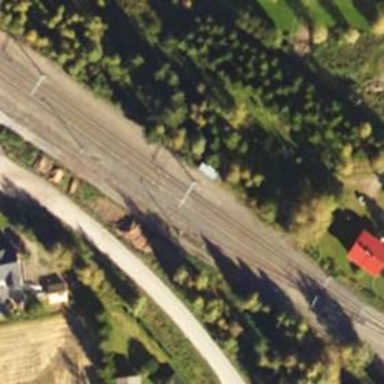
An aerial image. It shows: Wedge is used for the railway derail.